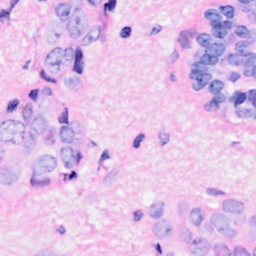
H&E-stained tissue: Breast